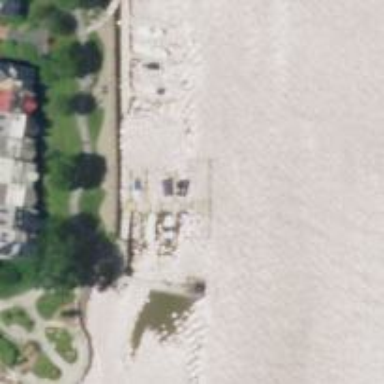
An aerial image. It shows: Man-made pier.